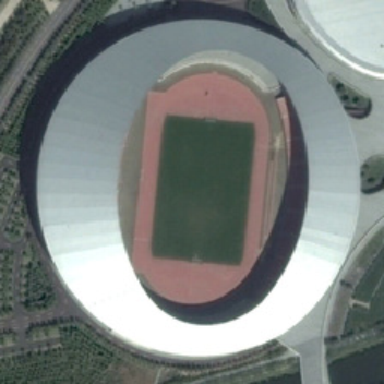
An oval building is a gymnasium .